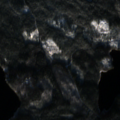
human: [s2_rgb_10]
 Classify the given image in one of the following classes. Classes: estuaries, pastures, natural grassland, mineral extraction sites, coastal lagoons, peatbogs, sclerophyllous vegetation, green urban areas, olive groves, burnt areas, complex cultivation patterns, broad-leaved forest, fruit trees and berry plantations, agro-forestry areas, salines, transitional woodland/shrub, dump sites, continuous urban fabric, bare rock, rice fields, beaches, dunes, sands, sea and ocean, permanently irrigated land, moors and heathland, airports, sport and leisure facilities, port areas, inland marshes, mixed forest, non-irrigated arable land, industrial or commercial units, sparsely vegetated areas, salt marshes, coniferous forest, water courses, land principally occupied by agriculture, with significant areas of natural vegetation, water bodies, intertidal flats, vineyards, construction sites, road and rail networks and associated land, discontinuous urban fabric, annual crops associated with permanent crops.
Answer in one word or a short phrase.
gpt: coniferous forest, mixed forest, water bodies